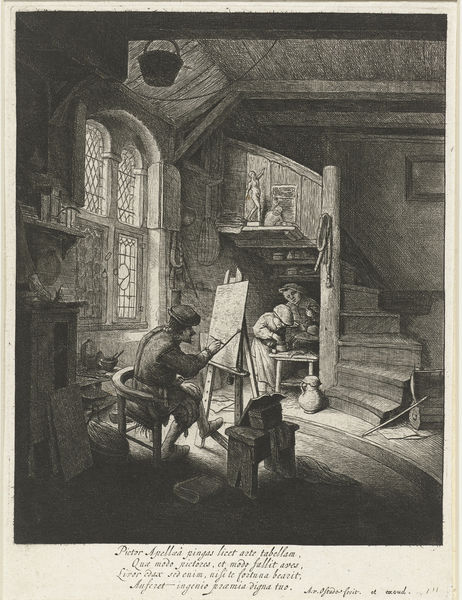
Titel: Schilder in zijn atelier
Künstler: Adriaen van Ostade
Standort: Amsterdam
Institution: Rijksmuseum
Schlagwörter: mann, schatten, menschen, fenster, frau, licht, skizze, tisch, zeichnung, zimmer, expressionismus, architektur, rahmen, innenraum, kind, kanne, krug, skulptur, statue, bilder, hocker, schemel, treppe, maler, staffelei, korb, geländer, stufen, buch, leinwand, pinsel, komode, eimer, latein, scheme, staffeler, pietar